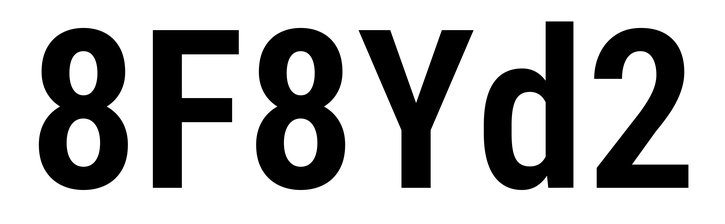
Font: Roboto_Condensed_SemiBold